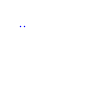
Particle: proton